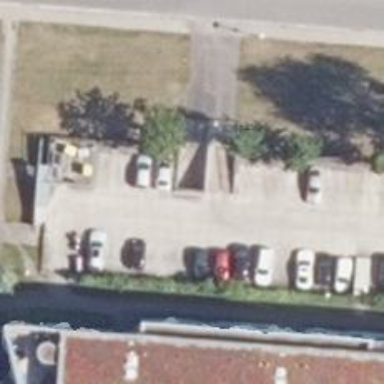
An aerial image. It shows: Parking entrance.